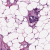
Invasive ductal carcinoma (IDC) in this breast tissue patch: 0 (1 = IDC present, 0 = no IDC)